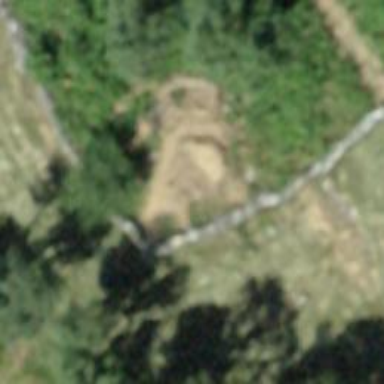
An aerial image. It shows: Dry stone wall barrier.